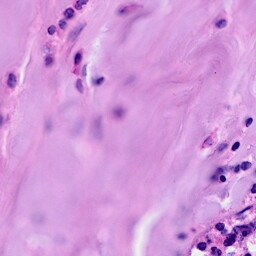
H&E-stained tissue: Breast